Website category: sports
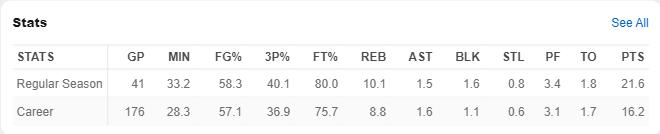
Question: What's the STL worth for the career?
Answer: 0.6

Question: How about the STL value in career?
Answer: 0.6

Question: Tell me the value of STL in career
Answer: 0.6

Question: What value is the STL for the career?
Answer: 0.6

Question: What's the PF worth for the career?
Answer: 3.1

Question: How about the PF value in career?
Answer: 3.1

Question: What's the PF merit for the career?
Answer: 3.1

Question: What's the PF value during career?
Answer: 3.1

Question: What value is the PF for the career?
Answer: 3.1

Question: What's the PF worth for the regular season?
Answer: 3.4

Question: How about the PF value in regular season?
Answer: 3.4

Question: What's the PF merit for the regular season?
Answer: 3.4

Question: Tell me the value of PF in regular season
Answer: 3.4

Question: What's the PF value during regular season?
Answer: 3.4

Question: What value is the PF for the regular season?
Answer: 3.4

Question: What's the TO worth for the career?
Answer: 1.7

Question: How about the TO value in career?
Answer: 1.7

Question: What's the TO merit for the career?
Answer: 1.7

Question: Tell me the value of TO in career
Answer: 1.7

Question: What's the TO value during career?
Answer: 1.7

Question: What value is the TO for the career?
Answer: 1.7

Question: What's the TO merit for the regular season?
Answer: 1.8

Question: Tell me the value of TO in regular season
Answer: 1.8

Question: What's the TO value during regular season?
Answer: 1.8

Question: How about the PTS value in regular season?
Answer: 21.6

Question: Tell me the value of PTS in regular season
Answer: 21.6

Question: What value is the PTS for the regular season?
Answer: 21.6

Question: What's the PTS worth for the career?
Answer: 16.2

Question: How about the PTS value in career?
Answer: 16.2

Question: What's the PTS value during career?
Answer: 16.2